Question: I have been working on a new drop-down control, using dropkick, and I have it working in Chrome/FF, but not in IE8, which is sadly still our target. I used a single-pixel background image with 'background-repeat:repeat-y' and 'background-size:x%' to get the desired effect.
I discovered too late that IE8 does not support background-size and my question is this:
My first thought is with some weird z-indexing and variable-width divs inside the 'li' tags and behind the 'a' tags, but my attempts at that have had less than spectacular results (largely because I have a hard time understanding css positioning). I am not sure how much it complicates things that this control resides on a draggable and resizable jQuery dialog, but for the sake of this question we can assume it won't move or change.
The end result is something like this:

The numbers in the parens as well as the fill percentage are filled in with the options via an AJAX call.
The code generated for the faux-dropdown is along these lines (truncated list):
'''
<div class="dk_options" style="top: 19px;">
<ul class="dk_options_inner">
<li class=" ">
<a style="background-size:0%;" data-dk-dropdown-value="">&nbsp;</a>
</li>
<li class="dk_option_current ">
<a style="background-size:6.6666666666666666666666666700%;" data-dk-dropdown-value="08:30AM">8:30 AM (1)</a>
</li>
<li class=" ">
<a style="background-size:13.333333333333333333333333330%;" data-dk-dropdown-value="08:45AM">8:45 AM (2)</a>
</li>
<li class=" ">
<a style="background-size:100%;" data-dk-dropdown-value="09:00AM">9:00 AM (15)</a>
</li>
<li class=" ">
<a style="background-size:0%;" data-dk-dropdown-value="09:15AM">9:15 AM (1)</a>
</li>
<li class=" ">
<a style="background-size:6.6666666666666666666666666700%;" data-dk-dropdown-value="09:30AM">9:30 AM (1)</a>
</li>
</ul>
</div>
</div>
'''
And the relevant css is something like this:
'''
.dk_options_inner li {
background:white;
}
.dk_options a {
background-image:url(./images/dot.png);
background-repeat:repeat-y;
}
'''
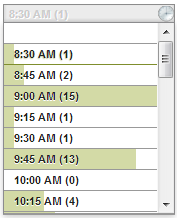
Answer: One option would be to place an element with the desired background z-indexed underneath your anchor element.
CSS
'''
.dk_options_inner li {
position: relative;
}
.dk_options_inner span.effect {
background-image:url(./images/dot.png);
display: inline-block;
position: absolute;
z-index: -1;
top: 0;
bottom: 0;
left: 0;
}
'''
HTML
'''
<div class="dk_options" style="top: 19px;">
<ul class="dk_options_inner">
<li class=" ">
<a data-dk-dropdown-value="">&nbsp;</a>
<span class="effect" style="width: 0%;"></span>
</li>
<li class="dk_option_current ">
<a data-dk-dropdown-value="08:30AM">8:30 AM (1)</a>
<span class="effect" style="width: 6.6666666666666666666666666700%;">
</li>
'''